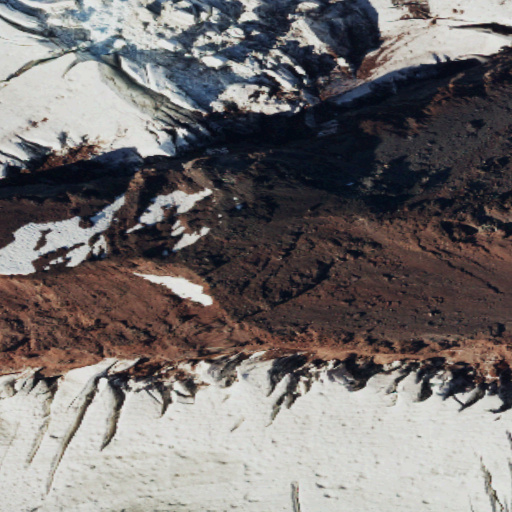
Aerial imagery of ridge(s) in Washington named Victory Ridge containing barren land and snow